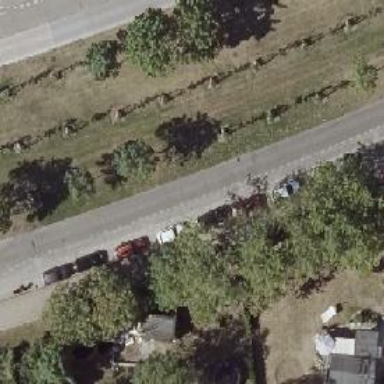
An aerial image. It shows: Secondary road with concrete surface and parallel parking on the right lane.